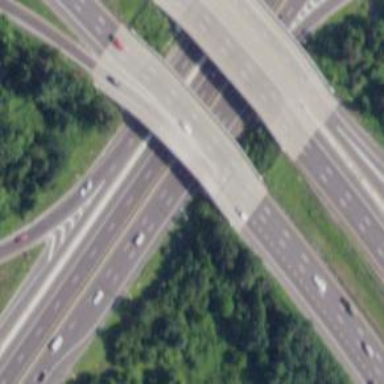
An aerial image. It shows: Motorway junction.